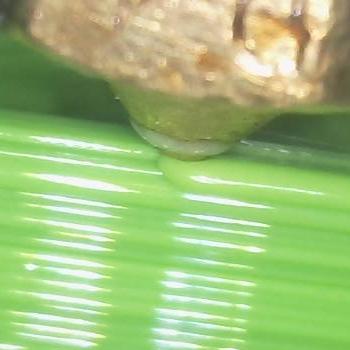
Flow rate: 300%